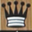
Piece: bQ